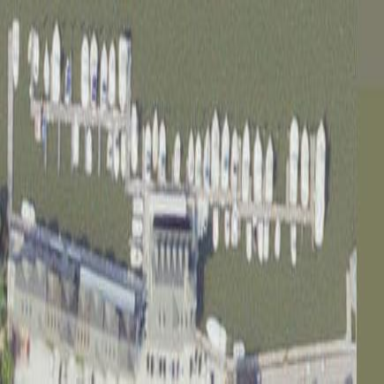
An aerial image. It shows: Marina on leisure land.